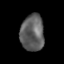
Tissue: lung
Cell type: T cells
Senescence score: 0.1235
Nuclear area (px): 842
Mean DAPI intensity: 95.139